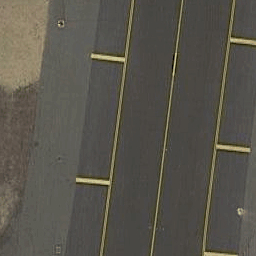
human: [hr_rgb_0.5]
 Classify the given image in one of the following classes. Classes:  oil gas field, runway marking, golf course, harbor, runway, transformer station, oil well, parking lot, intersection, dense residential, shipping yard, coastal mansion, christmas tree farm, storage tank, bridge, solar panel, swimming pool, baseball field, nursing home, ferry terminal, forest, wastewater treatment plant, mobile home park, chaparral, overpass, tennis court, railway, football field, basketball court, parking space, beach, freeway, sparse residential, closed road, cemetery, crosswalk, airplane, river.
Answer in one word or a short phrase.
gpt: runway marking